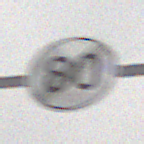
Verkehrszeichen: EndeGeschwindigkeit80
Umgebung: Outdoor, Nature
Tageszeit: MorningAfternoon
Wetter: Overcast
Licht: Natural
Jahreszeit: Winter
Kontrast: LowContrast